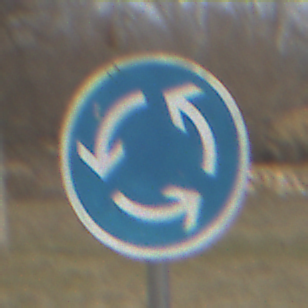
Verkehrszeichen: Kreisverkehr
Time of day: MorningAfternoon
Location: Outdoor (Nature)
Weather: PartlyCloudy
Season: Autumn
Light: Natural